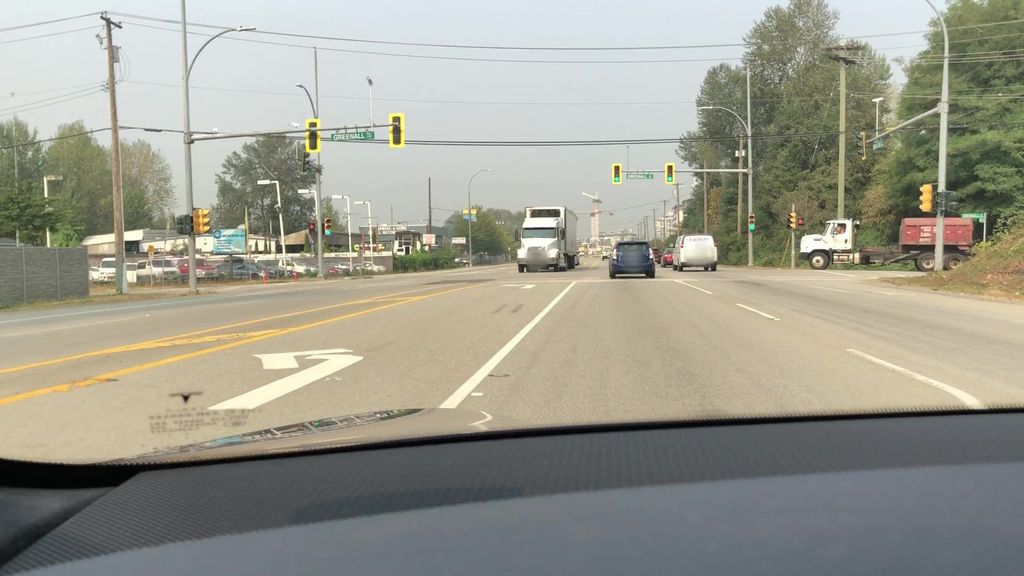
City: vancouver